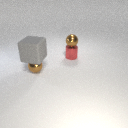
small red metal cylinder below small brown metal sphere